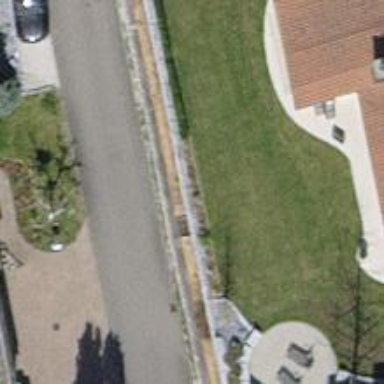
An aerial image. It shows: Urban tree adds touch of nature to the surroundings.